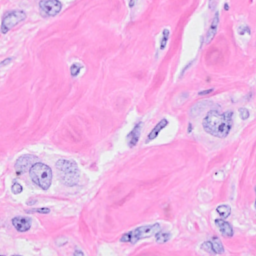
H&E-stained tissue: Breast